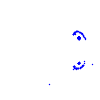
Particle: pion